Question: I'm having a problem, I never had before with Bootstrap 3 modal window. I scroll down to close the bootstrap modal window and reopen it to find out it saves the position I last closed it at. Normally, it would reset the scroll every time I reopen it, but this time it doesn't.
'''
<div class="modal fade bs-example-modal-lg" tabindex="-1" role="dialog" aria-labelledby="myLargeModalLabel" aria-hidden="true">
<div class="modal-dialog modal-lg">
<div class="modal-content">
<div class="modal-body">
<a title="Close" class="fancybox-item fancybox-close" data-dismiss="modal" aria-label="Close"></a>
<img src="images/sunset1.jpg" alt="me"/>
<h2>Content test</h2>
<p>Lorem ipsum dolor sit amet, consectetur adipiscing elit. Suspendisse interdum erat et neque tincidunt volutpat. Cras eget augue id dui varius pretium. Cras posuere dolor risus. Pellentesque elementum ultricies quam, sit amet rhoncus nisl viverra in. Cras imperdiet nisi a euismod molestie. Ut a metus arcu. Pellentesque feugiat dictum erat.</p>
<p>Lorem ipsum dolor sit amet, consectetur adipiscing elit. Suspendisse interdum erat et neque tincidunt volutpat. Cras eget augue id dui varius pretium. Cras posuere dolor risus. Pellentesque elementum ultricies quam, sit amet rhoncus nisl viverra in. Cras imperdiet nisi a euismod molestie. Ut a metus arcu. Pellentesque feugiat dictum erat.</p>
<p>Lorem ipsum dolor sit amet, consectetur adipiscing elit. Suspendisse interdum erat et neque tincidunt volutpat. Cras eget augue id dui varius pretium. Cras posuere dolor risus. Pellentesque elementum ultricies quam, sit amet rhoncus nisl viverra in. Cras imperdiet nisi a euismod molestie. Ut a metus arcu. Pellentesque feugiat dictum erat.</p>
<p>Lorem ipsum dolor sit amet, consectetur adipiscing elit. Suspendisse interdum erat et neque tincidunt volutpat. Cras eget augue id dui varius pretium. Cras posuere dolor risus. Pellentesque elementum ultricies quam, sit amet rhoncus nisl viverra in. Cras imperdiet nisi a euismod molestie. Ut a metus arcu. Pellentesque feugiat dictum erat.</p>
</div>
<div class="modal-footer">
<button type="button" class="btn btn-default" data-dismiss="modal">Close</button>
<button type="button" class="btn btn-primary">Save changes</button>
</div>
</div>
</div>
</div>
'''
So I found this script:
'''
$(document).ready(function () {
$('#myModal').on('shown.bs.modal', function (e){
$('.modal-content').scrollTop(0);
});
});
'''
to be the solution to my answer, but then again it won't run it. I debugged it and analyzed that when I put this in an external js file (custom.js), as the page is loading, it will recognize the '$(document).ready' function, but never enter it. I also tried putting it at the bottom of the html page where the same result happens and lastly I also tried creating a new script under the modal to run, but it will give me a 'Reference error: $ not defined' message and I know it has to be put after jQuery plugin is called.. at the bottom. If I eliminate the '$(document).ready' function, it will still recognize the modal function in all cases, but still never execute. I'm pretty much lost as to how to get this function working?
---
'''
<head>
<!-- Included script in head to run and fix bootstrap modal scroll 'save' position -->
<link rel="stylesheet" href="css/bootstrap.min.css" />
<script src="js/jquery-1.8.2.min.js" type="text/javascript"></script>
<script src="js/jquery-ui.min.js" type="text/javascript"></script>
<script src="js/bootstrap.min.js" type="text/javascript"></script>
<script type="text/javascript">
$(document).ready(function () {
$('#myModal').on('shown.bs.modal', function (e){
$('.modal-content').scrollTop(0);
});
});
</script>
</head>
<div class="modal fade bs-example-modal-lg" id="myModal" tabindex="-1" role="dialog" aria-labelledby="myLargeModalLabel" aria-hidden="true">
<div class="modal-dialog modal-lg">
<div class="modal-content">
<div class="modal-body">
<a title="Close" class="fancybox-item fancybox-close" data-dismiss="modal" aria-label="Close"></a>
<img src="images/sunset1.jpg" alt="me"/>
<h2>Content test</h2>
<p>Lorem ipsum dolor sit amet, consectetur adipiscing elit. Suspendisse interdum erat et neque tincidunt volutpat. Cras eget augue id dui varius pretium. Cras posuere dolor risus. Pellentesque elementum ultricies quam, sit amet rhoncus nisl viverra in. Cras imperdiet nisi a euismod molestie. Ut a metus arcu. Pellentesque feugiat dictum erat.</p>
<p>Lorem ipsum dolor sit amet, consectetur adipiscing elit. Suspendisse interdum erat et neque tincidunt volutpat. Cras eget augue id dui varius pretium. Cras posuere dolor risus. Pellentesque elementum ultricies quam, sit amet rhoncus nisl viverra in. Cras imperdiet nisi a euismod molestie. Ut a metus arcu. Pellentesque feugiat dictum erat.</p>
<p>Lorem ipsum dolor sit amet, consectetur adipiscing elit. Suspendisse interdum erat et neque tincidunt volutpat. Cras eget augue id dui varius pretium. Cras posuere dolor risus. Pellentesque elementum ultricies quam, sit amet rhoncus nisl viverra in. Cras imperdiet nisi a euismod molestie. Ut a metus arcu. Pellentesque feugiat dictum erat.</p>
<p>Lorem ipsum dolor sit amet, consectetur adipiscing elit. Suspendisse interdum erat et neque tincidunt volutpat. Cras eget augue id dui varius pretium. Cras posuere dolor risus. Pellentesque elementum ultricies quam, sit amet rhoncus nisl viverra in. Cras imperdiet nisi a euismod molestie. Ut a metus arcu. Pellentesque feugiat dictum erat.</p>
</div>
<div class="modal-footer">
<button type="button" class="btn btn-default" data-dismiss="modal">Close</button>
<button type="button" class="btn btn-primary">Save changes</button>
</div>
</div>
</div>
</div>
'''

Modified script:
'''
<script type="text/javascript">
$(function() {
$('#myModal').on('hide.bs.modal', function (e){
$('#myModal').scrollTop(0); // change from .model-content to #myModal
});
});
</script>
'''
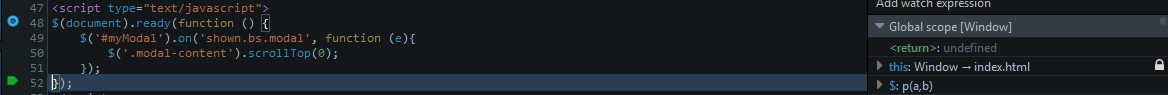
Answer: This should get you sorted on the placement of the code. Dont forget to give your modal div the id 'myModal', your current HTML doesn't have it:
'''
<!doctype html>
<html>
<head>
<meta charset="UTF-8">
<title>Untitled Document</title>
<script src="https://ajax.googleapis.com/ajax/libs/jquery/2.1.1/jquery.min.js"></script>
<!-- Latest compiled and minified CSS -->
<link rel="stylesheet" href="https://maxcdn.bootstrapcdn.com/bootstrap/3.3.1/css/bootstrap.min.css">
<!-- Optional theme -->
<link rel="stylesheet" href="https://maxcdn.bootstrapcdn.com/bootstrap/3.3.1/css/bootstrap-theme.min.css">
<!-- Latest compiled and minified JavaScript -->
<script src="https://maxcdn.bootstrapcdn.com/bootstrap/3.3.1/js/bootstrap.min.js"></script>
<script>
$(function() {
$('#myModal').on('shown.bs.modal', function(e){
alert('Modal was shown!');
// $('#myModal').scrollTop(0);
});
});
</script>
</head>
<body>
<a href="#myModal" data-toggle="modal" data-target="#myModal" class="bg">Click to open modal</a>
<div class="modal fade bs-example-modal-lg" id="myModal" tabindex="-1" role="dialog" aria-labelledby="myLargeModalLabel" aria-hidden="true">
<div class="modal-dialog modal-lg">
<div class="modal-content">
<div class="modal-body">
<a title="Close" class="fancybox-item fancybox-close" data-dismiss="modal" aria-label="Close"></a>
<img src="images/sunset1.jpg" alt="me"/>
<h2>Content test</h2>
<p>Lorem ipsum dolor sit amet, consectetur adipiscing elit. Suspendisse interdum erat et neque tincidunt volutpat. Cras eget augue id dui varius pretium. Cras posuere dolor risus. Pellentesque elementum ultricies quam, sit amet rhoncus nisl viverra in. Cras imperdiet nisi a euismod molestie. Ut a metus arcu. Pellentesque feugiat dictum erat.</p>
<p>Lorem ipsum dolor sit amet, consectetur adipiscing elit. Suspendisse interdum erat et neque tincidunt volutpat. Cras eget augue id dui varius pretium. Cras posuere dolor risus. Pellentesque elementum ultricies quam, sit amet rhoncus nisl viverra in. Cras imperdiet nisi a euismod molestie. Ut a metus arcu. Pellentesque feugiat dictum erat.</p>
<p>Lorem ipsum dolor sit amet, consectetur adipiscing elit. Suspendisse interdum erat et neque tincidunt volutpat. Cras eget augue id dui varius pretium. Cras posuere dolor risus. Pellentesque elementum ultricies quam, sit amet rhoncus nisl viverra in. Cras imperdiet nisi a euismod molestie. Ut a metus arcu. Pellentesque feugiat dictum erat.</p>
<p>Lorem ipsum dolor sit amet, consectetur adipiscing elit. Suspendisse interdum erat et neque tincidunt volutpat. Cras eget augue id dui varius pretium. Cras posuere dolor risus. Pellentesque elementum ultricies quam, sit amet rhoncus nisl viverra in. Cras imperdiet nisi a euismod molestie. Ut a metus arcu. Pellentesque feugiat dictum erat.</p>
</div>
<div class="modal-footer">
<button type="button" class="btn btn-default" data-dismiss="modal">Close</button>
<button type="button" class="btn btn-primary">Save changes</button>
</div>
</div>
</div>
</div>
</body>
</html>
'''